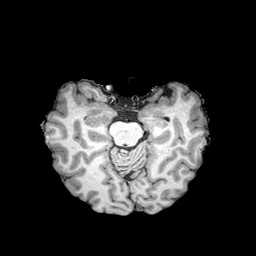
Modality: T1w
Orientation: coronal
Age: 52
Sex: female
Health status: healthy